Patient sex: F
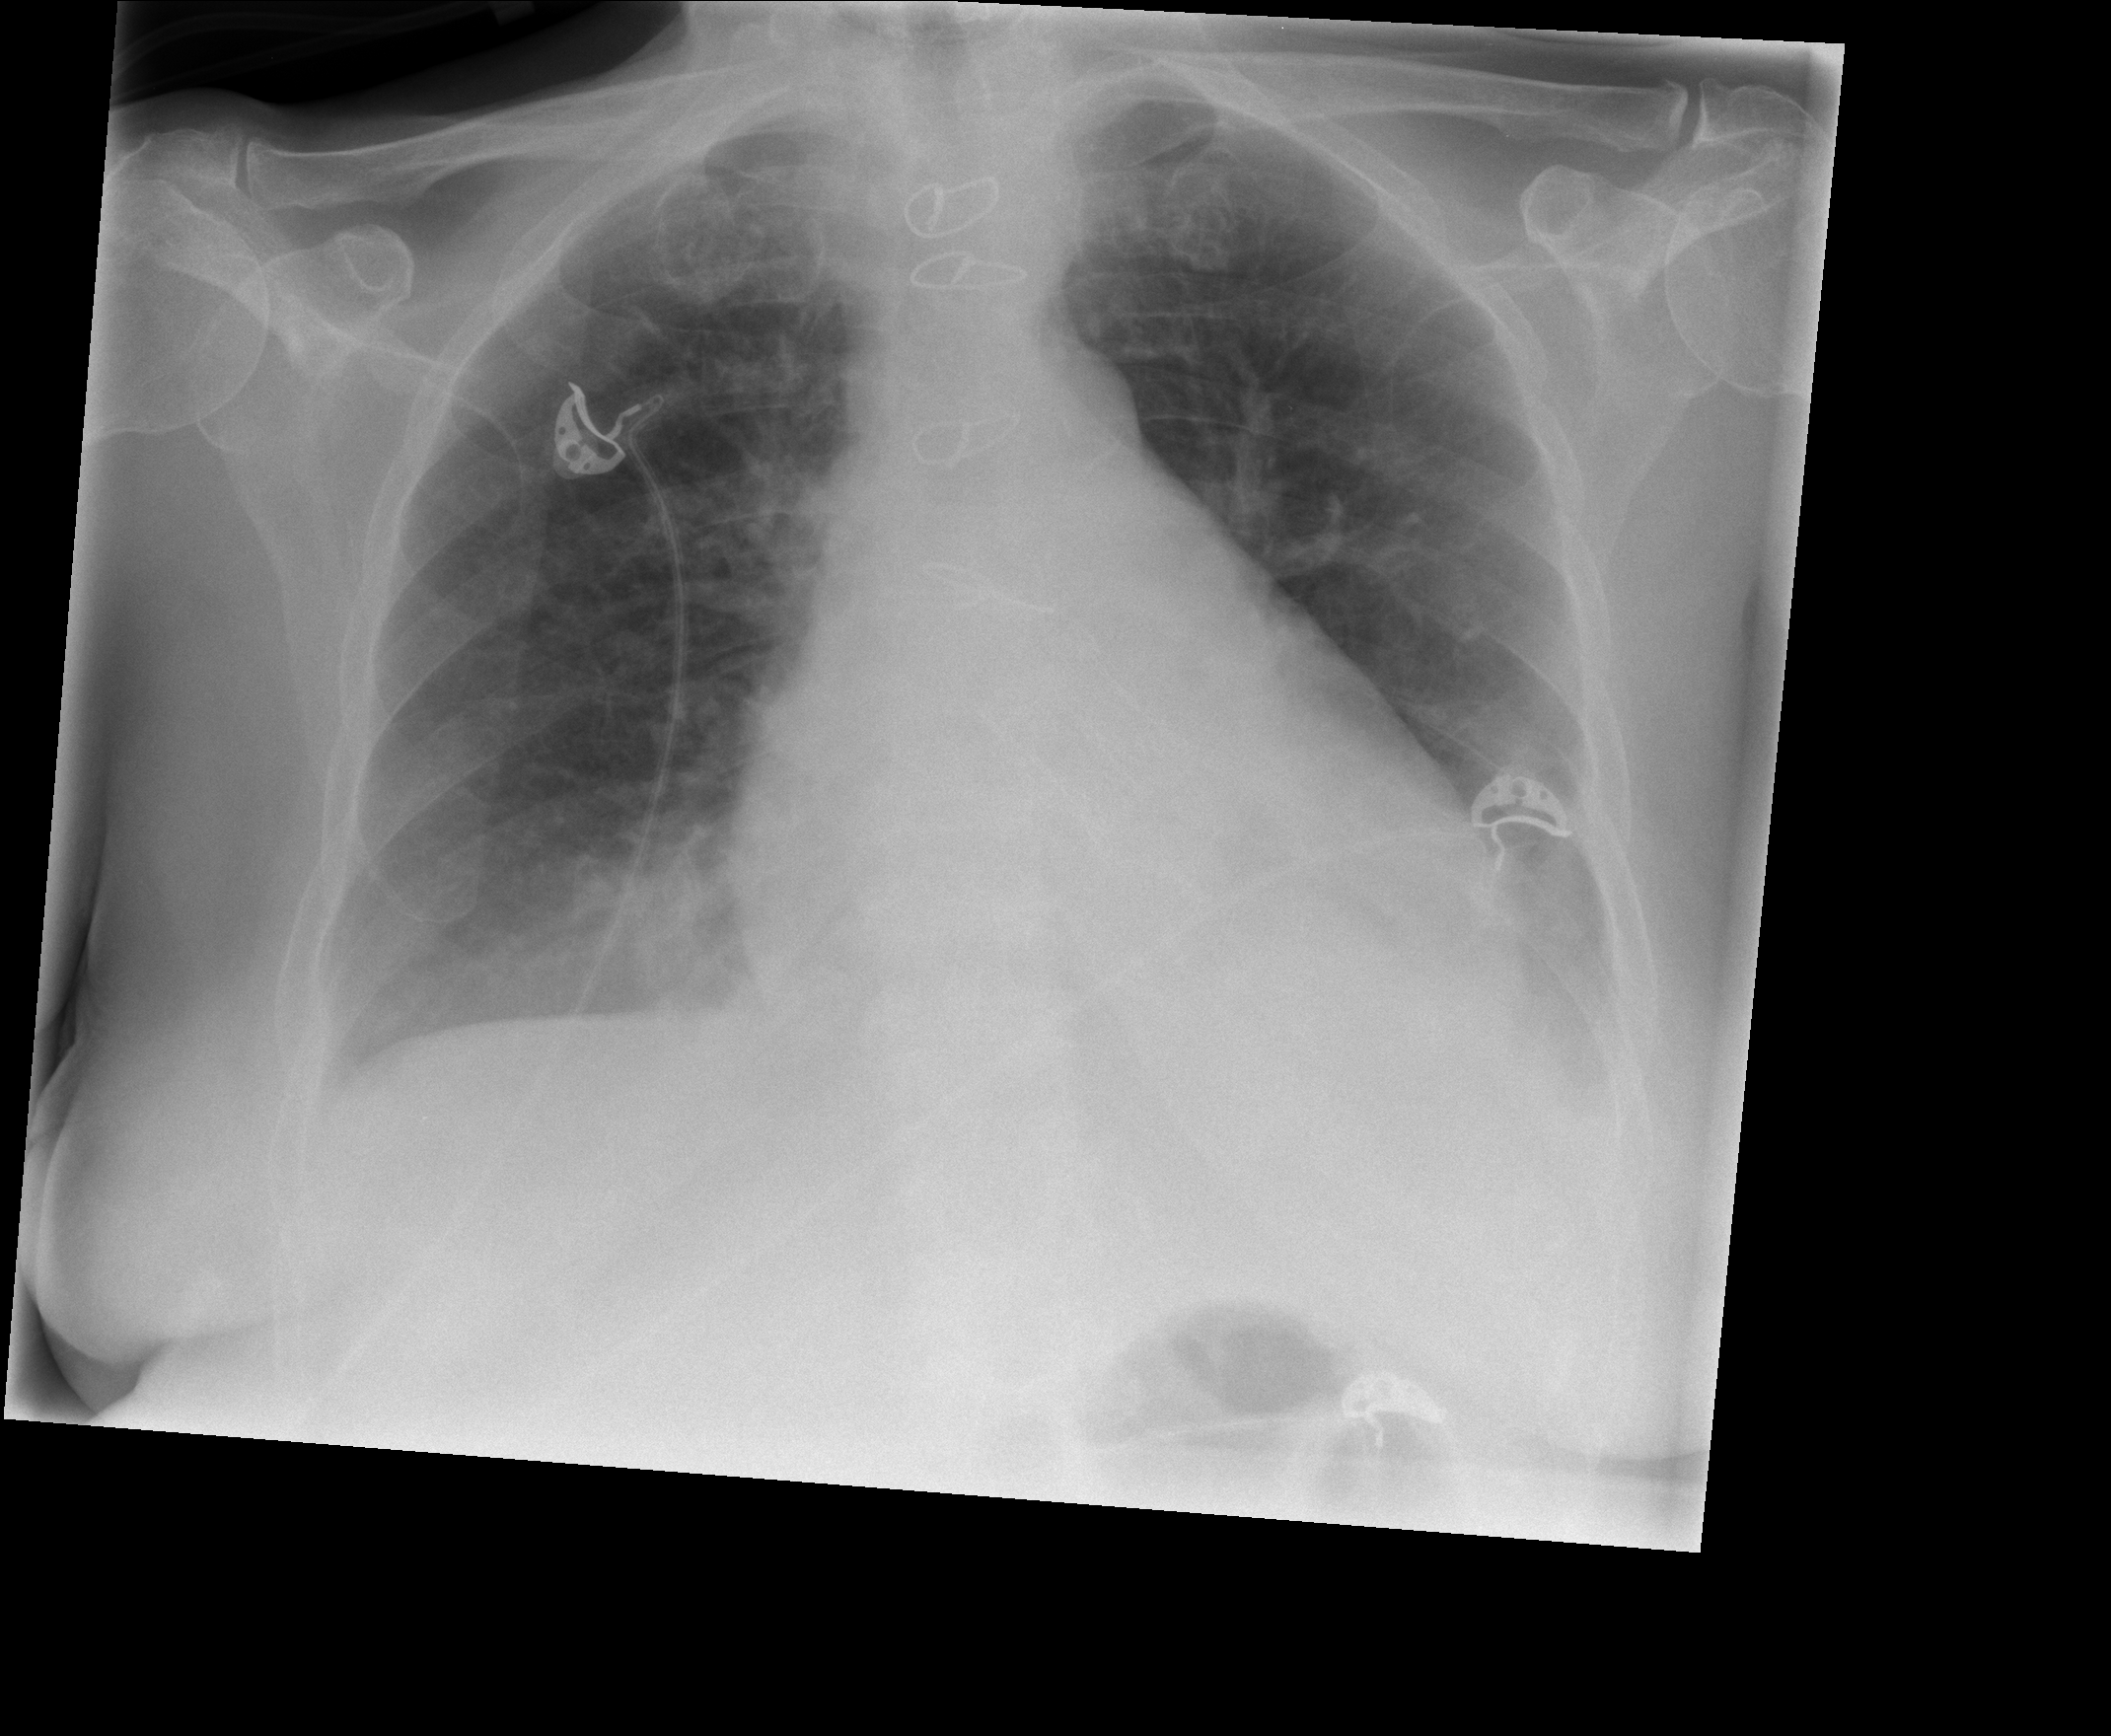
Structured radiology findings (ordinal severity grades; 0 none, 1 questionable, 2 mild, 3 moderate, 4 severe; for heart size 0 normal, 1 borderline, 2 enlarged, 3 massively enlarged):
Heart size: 2
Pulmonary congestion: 1
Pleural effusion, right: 1
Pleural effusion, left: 2
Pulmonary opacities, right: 2
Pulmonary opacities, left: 0
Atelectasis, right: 2
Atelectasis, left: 2